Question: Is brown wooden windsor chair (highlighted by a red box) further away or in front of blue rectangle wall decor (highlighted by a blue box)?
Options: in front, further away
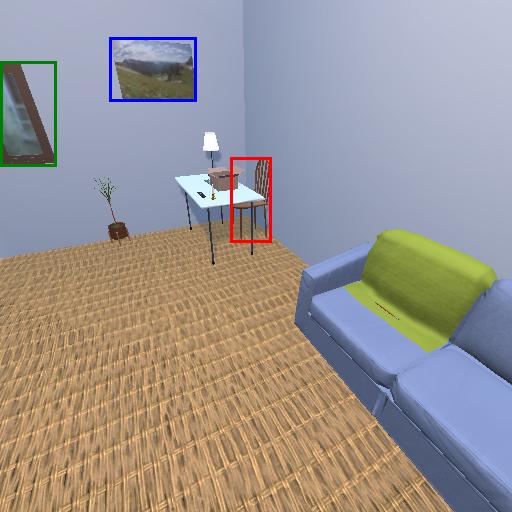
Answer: in front